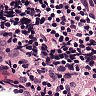
Metastatic tissue present: no